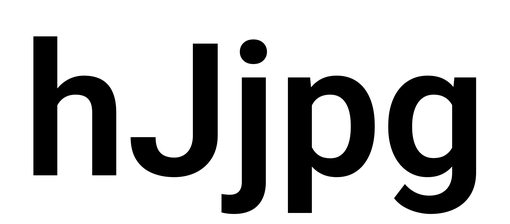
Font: Roboto_SemiBold